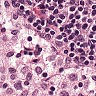
Metastatic tissue present: no